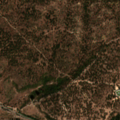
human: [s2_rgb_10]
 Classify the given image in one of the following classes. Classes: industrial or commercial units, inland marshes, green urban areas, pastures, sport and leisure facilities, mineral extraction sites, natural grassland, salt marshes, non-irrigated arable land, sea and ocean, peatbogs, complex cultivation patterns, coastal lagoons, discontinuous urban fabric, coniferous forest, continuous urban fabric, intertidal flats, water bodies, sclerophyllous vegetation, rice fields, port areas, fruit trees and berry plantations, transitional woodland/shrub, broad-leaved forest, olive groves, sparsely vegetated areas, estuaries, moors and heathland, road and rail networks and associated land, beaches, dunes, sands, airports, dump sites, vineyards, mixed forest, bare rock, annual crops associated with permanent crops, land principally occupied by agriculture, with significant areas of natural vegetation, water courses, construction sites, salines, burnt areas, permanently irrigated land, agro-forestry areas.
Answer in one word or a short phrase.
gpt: broad-leaved forest